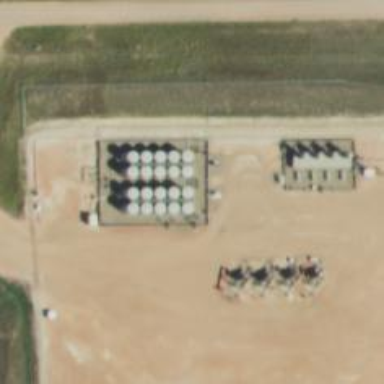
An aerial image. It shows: Storage tank with man-made structure.